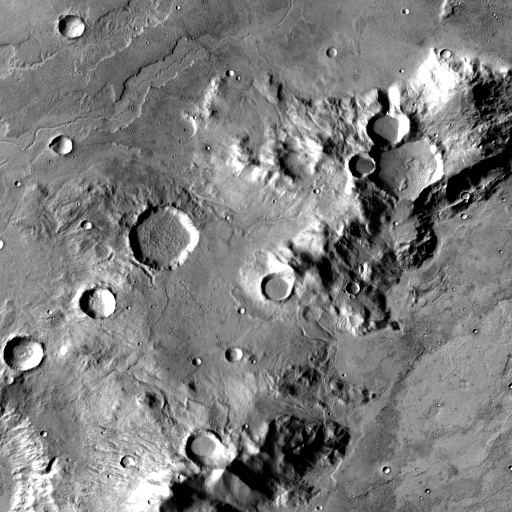
Crater classes present: Background, Other, Buried, Secondary